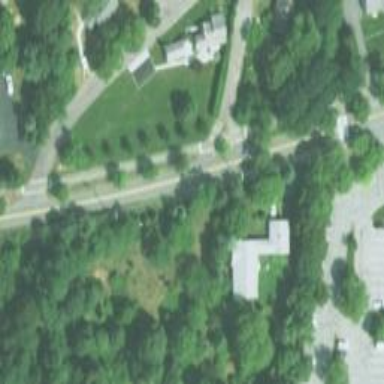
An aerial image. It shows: Residential road.